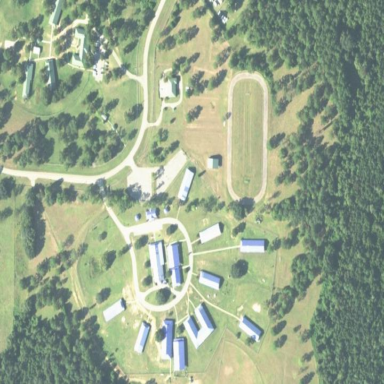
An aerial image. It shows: Prison.